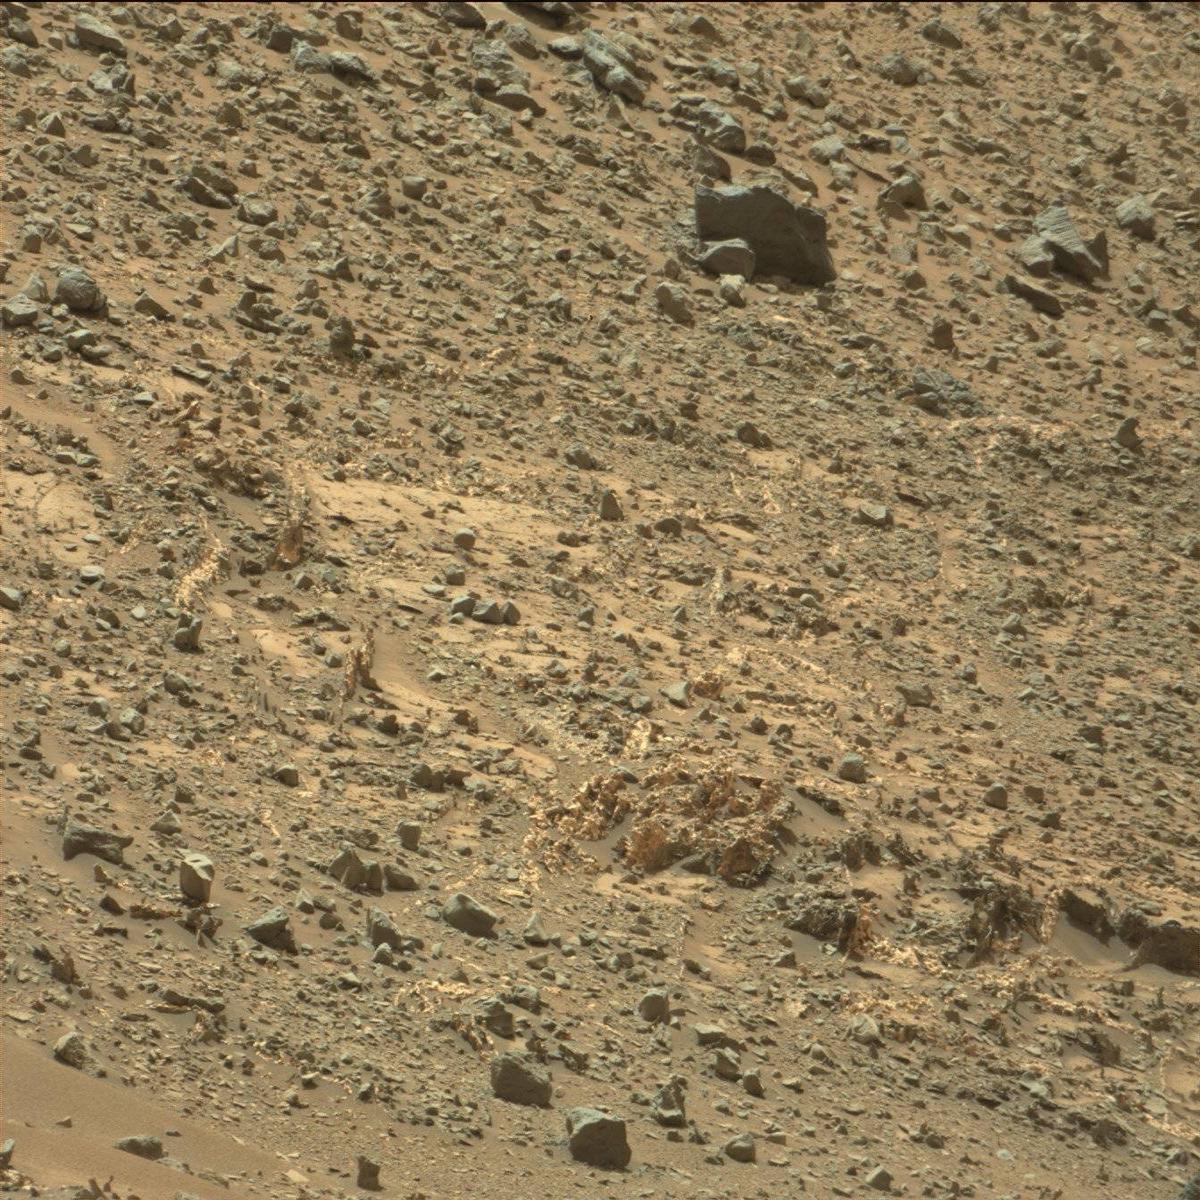
Terrain classes present: Bedrock, Rock, Sand / Soil